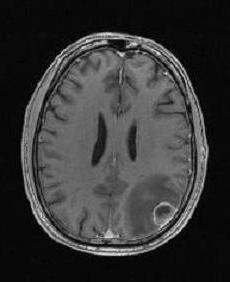
Label: notumor